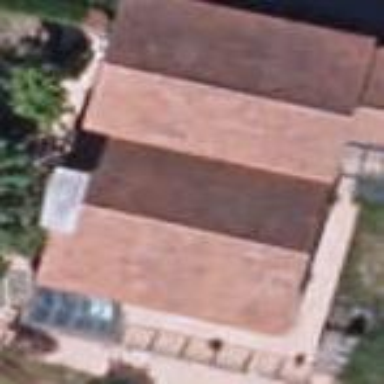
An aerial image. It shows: Simple house.